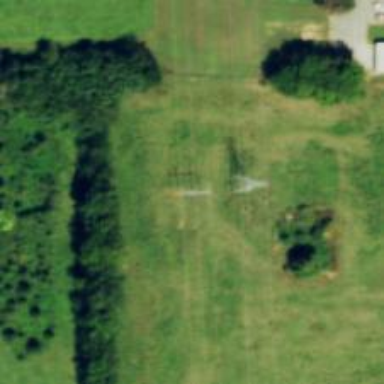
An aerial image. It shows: Power tower.